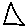
Label: triangle